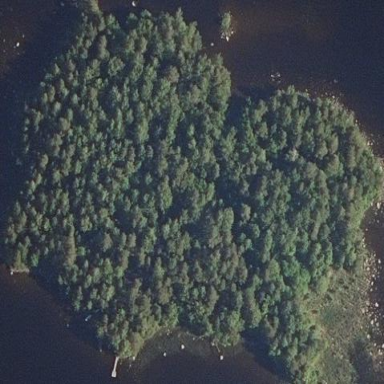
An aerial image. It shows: Islet.